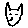
Label: cat